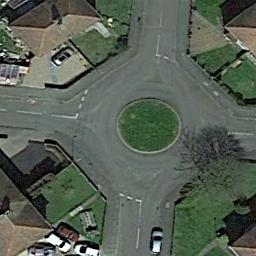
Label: roundabout